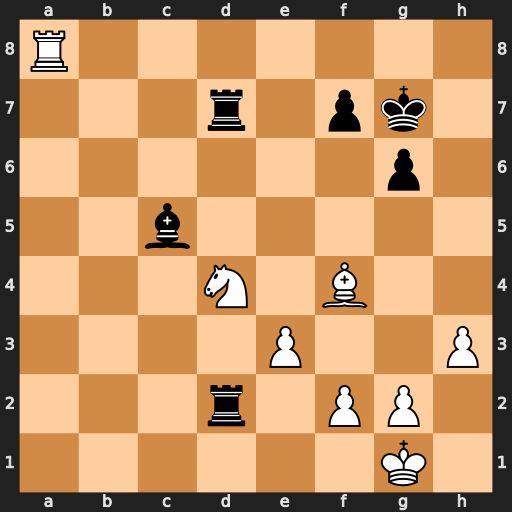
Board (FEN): R7/3r1pk1/6p1/2b5/3N1B2/4P2P/3r1PP1/6K1
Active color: w
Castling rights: -
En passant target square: -
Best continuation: Be5+ f6 Ne6+ Kf7 Nxc5